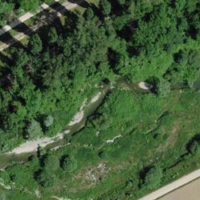
EUNIS habitat code: 23
Species observed at this site:
Cruciata laevipes
Primula veris